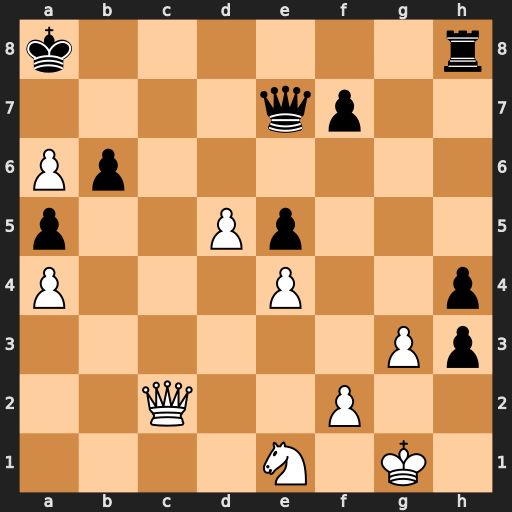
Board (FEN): k6r/4qp2/Pp6/p2Pp3/P3P2p/6Pp/2Q2P2/4N1K1
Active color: w
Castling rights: -
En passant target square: -
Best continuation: Qc6+ Kb8 Qxb6+ Ka8 Qc6+